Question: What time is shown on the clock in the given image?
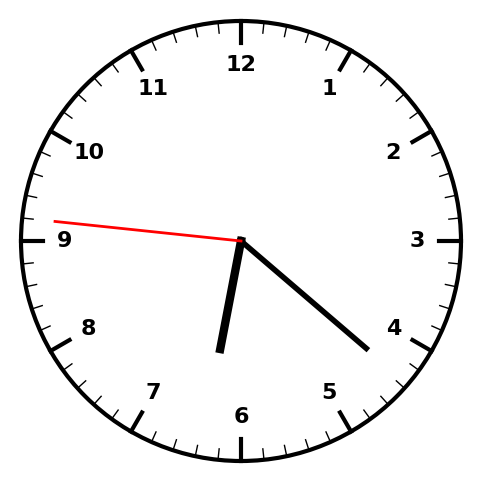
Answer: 06:21:46